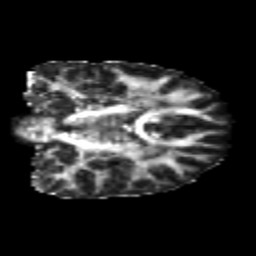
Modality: FA
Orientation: coronal
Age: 22
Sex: female
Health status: healthy
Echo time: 0.074 s